Question: Whenever I try to put 'NSData.dataWithContentsOfURL()', Xcode doesn't recognise it. The only one it recognizes is
'NSData.dataWithContentsOfMappedFile(<#path: String#>)'
Here's what it looks like:

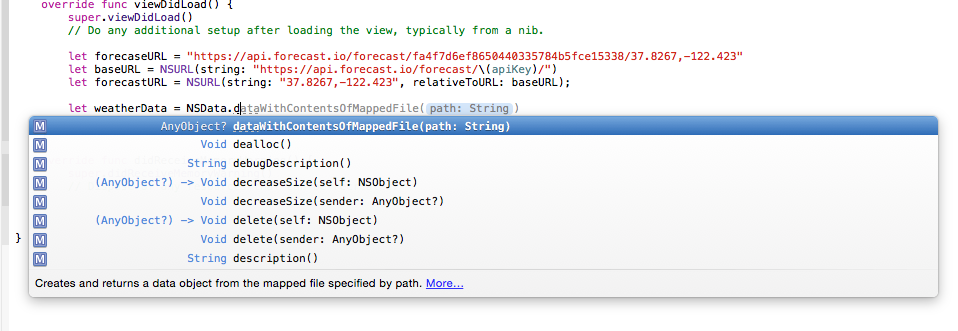
Answer: When Swift imports interfaces from ObjC, it treats factory class methods that use Cocoa naming conventions into initializers.
In general, a class method on 'NSThing' called 'thingWithNumber:' turns into the initializer 'init(number:)' and you call it with initializer syntax and the name of the class: 'NSThing(number: 42)'. In the case of classes that have both a 'thingWithNumber:'-style class method and an 'initWithNumber:'-style instance method that does the same thing, both map to the same Swift initializer.
In this case, 'dataWithContentsOfURL:' and 'initWithContentsOfURL:' become 'init?(contentsOfURL:)'. You can find these conversions and more by looking at the Swift interface for a class in Xcode (command-click the class name) or in the <URL>.